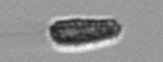
Label: Pseudochattonella_farcimen